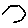
Label: hexagon